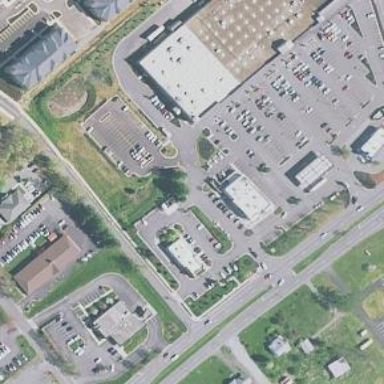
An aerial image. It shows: Retail area.